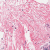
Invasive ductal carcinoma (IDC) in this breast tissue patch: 0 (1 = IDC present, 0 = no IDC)